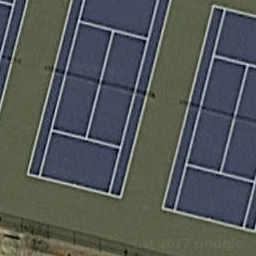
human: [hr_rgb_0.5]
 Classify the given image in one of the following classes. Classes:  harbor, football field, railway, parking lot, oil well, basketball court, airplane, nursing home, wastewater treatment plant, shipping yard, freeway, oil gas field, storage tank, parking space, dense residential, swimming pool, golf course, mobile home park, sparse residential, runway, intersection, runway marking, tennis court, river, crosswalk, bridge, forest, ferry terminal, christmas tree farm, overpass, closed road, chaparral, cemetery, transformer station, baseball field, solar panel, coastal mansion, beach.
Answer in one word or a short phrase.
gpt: tennis court